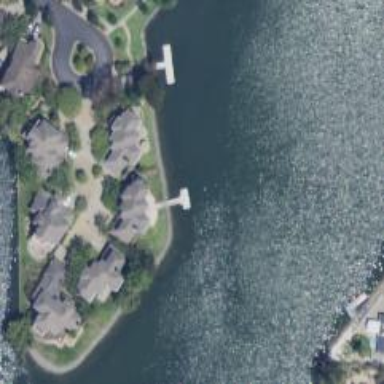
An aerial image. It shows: Dock by the waterway.